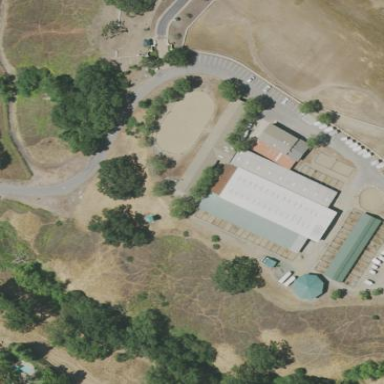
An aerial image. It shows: Equestrian pitch for leisure land activities.